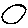
Label: circle